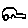
Label: car